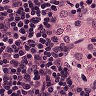
Metastatic tissue present: no